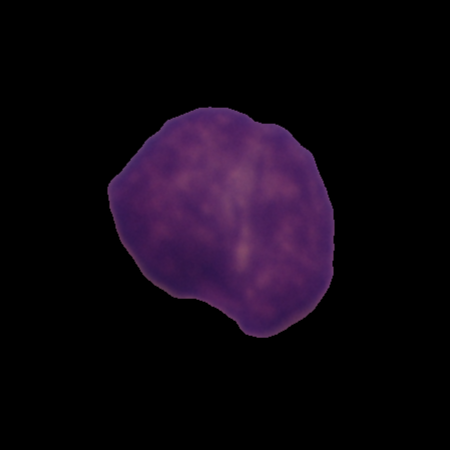
Label: cancer